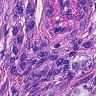
Metastatic tissue present: yes